Question: I am using separate header and footer files in my web page, i have included the CSS file into the header and footer files. NowI want to style a table in my page i.e. want to add vertical and horizontal scroll bars.
below is my illustration.
'''
---------------------------------------------------------------------
| header foo1.php |
| <link rel="stylesheet" type="text/css" href="myStyle.css"> |
|-------------------------------------------------------------------|
| Body foo2.php |
| **Table placed Here** |
| |
---------------------------------------------------------------------
| Footer foo3.php |
| <link rel="stylesheet" type="text/css" href="myStyle.css"> |
| |
---------------------------------------------------------------------
'''
The footer and the header use the CSS file the body does not.
Below is the code for the table.
'''
<div id=wrapper>
<table id=wrapper >
<tr>
<td>&nbsp;</td>
<td colspan="6"><strong>Update data in mysql</strong> </td>
</tr>
<tr>
<td align="center">&nbsp;</td>
<td align="center">&nbsp;</td>
<td align="center">&nbsp;</td>
<td align="center">&nbsp;</td>
</tr>
<tr>
<td align="center">&nbsp;</td>
<td align="center"><strong>ID</strong></td>
<td align="center"><strong>FirstName</strong></td>
<td align="center"><strong>Lastname</strong></td>
<td align="center"><strong>Request</strong></td>
<td align="center"><strong>Purpose</strong></td>
<td align="center"><strong>Description</strong></td>
<td align="center"><strong>Booking Time</strong></td>
<td align="center"><strong>Access Time</strong></td>
<td align="center"><strong>Exit Time</strong></td>
<td align="center"><strong>Approved</strong></td>
<td align="center"><strong>Approved By</strong></td>
</tr>
<tr>
<td>&nbsp;</td>
<td align="center">
<input name="id" type="text" id="id" value="<?php echo $rows['id']; ?>">
</td>
<td align="center">
<input name="firstname" type="text" id="firstname" value="<?php echo $rows['fisrt_name']; ?>">
</td>
<td align="center">
<input name="lastname" type="text" id="lastname" value="<?php echo $rows['last_name']; ?>" size="15">
</td>
<td>
<input name="description" type="text" id="description" value="<?php echo $rows['description']; ?>" size="15">
</td>
<td>
<input name="description" type="text" id="request" value="<?php echo $rows['request']; ?>" size="15">
</td>
<td>
<input name="description" type="text" id="description" value="<?php echo $rows['description']; ?>" size="15">
</td>
<td>
<input name="description" type="text" id="booking_time" value="<?php echo $rows['booking_time']; ?>" size="15">
</td>
<td>
<input name="description" type="text" id="access_time" value="<?php echo $rows['access_time']; ?>" size="15">
</td>
<td>
<input name="description" type="text" id="exit_time" value="<?php echo $rows['exit_time']; ?>" size="15">
</td>
<td>
<input name="description" type="text" id="approved" value="<?php echo $rows['approved']; ?>" size="15">
</td>
<td>
<input name="description" type="text" id="approved_by" value="<?php echo $rows['approved_by']; ?>" size="15">
</td>
</tr>
<tr>
<td>&nbsp;</td>
<td>
<input name="id" type="hidden" id="id" value="<?php echo $rows['id']; ?>">
</td>
<td align="center">
<input type="submit" name="Submit" value="Submit">
</td>
<td>&nbsp;</td>
</tr>
</table>
</td>
</form>
</tr>
</table>
</div>
'''
below is the code for the CSS
'''
div.wrapper{
height:500px;
widht:500px;
overflow:auto;
}
'''
below is the current picture of the page

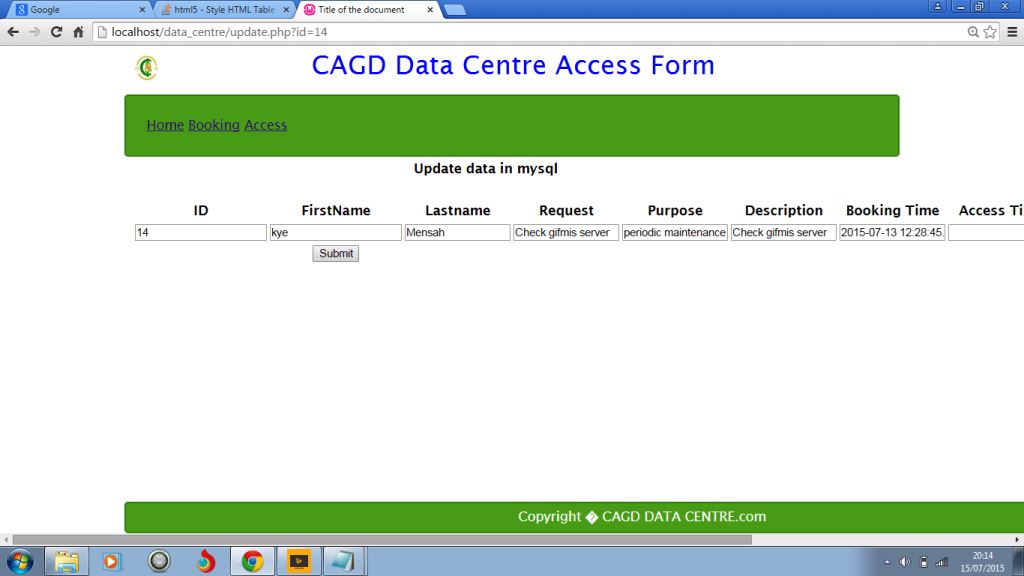
Answer: Your 'table' and 'div' elements have the same 'ID'. You cannot have two elements with the same 'ID'. If you want to give both of them the same name ('wrapper' in your case) then change ID to class. So, give them a class name of 'wrapper' and remove the 'ID' name.